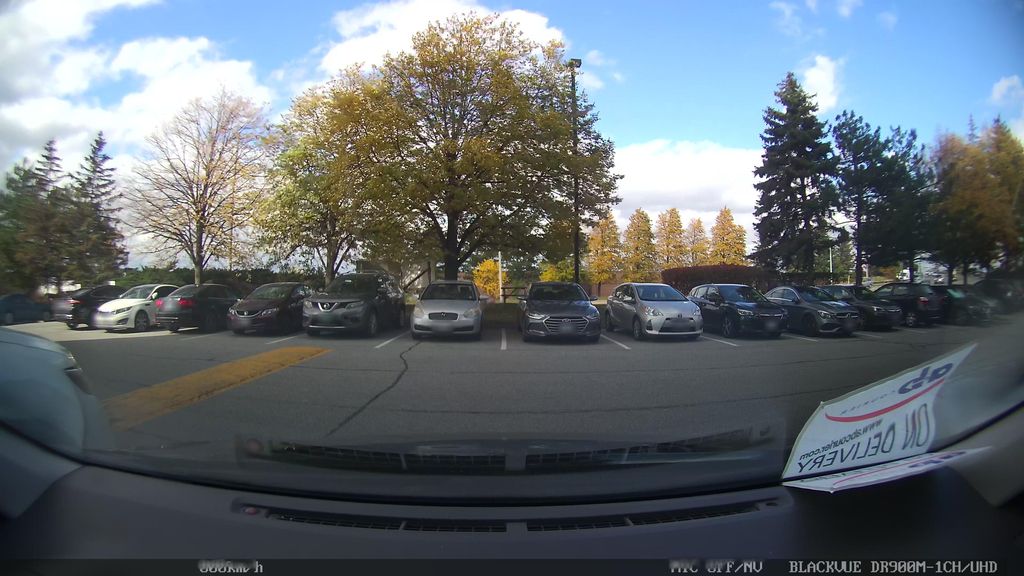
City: toronto